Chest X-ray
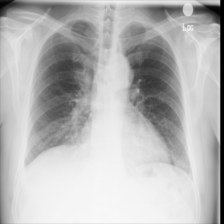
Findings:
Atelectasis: positive
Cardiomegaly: negative
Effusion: negative
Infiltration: negative
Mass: negative
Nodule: negative
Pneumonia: negative
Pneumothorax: negative
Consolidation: negative
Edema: negative
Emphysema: negative
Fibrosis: negative
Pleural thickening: negative
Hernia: negative